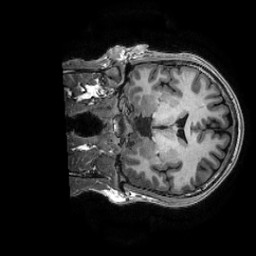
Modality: T1w
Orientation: coronal
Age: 31
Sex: male
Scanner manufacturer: ge
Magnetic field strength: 3 T
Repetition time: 0.0073 s
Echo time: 0.003 s